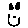
Label: smiley face